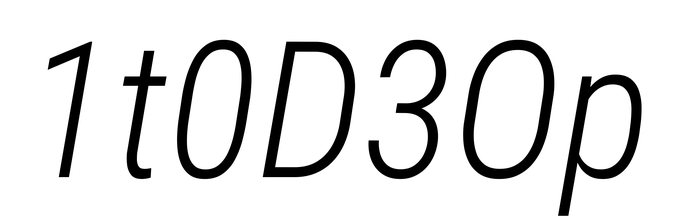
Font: Roboto-Italic_Condensed_Light_Italic